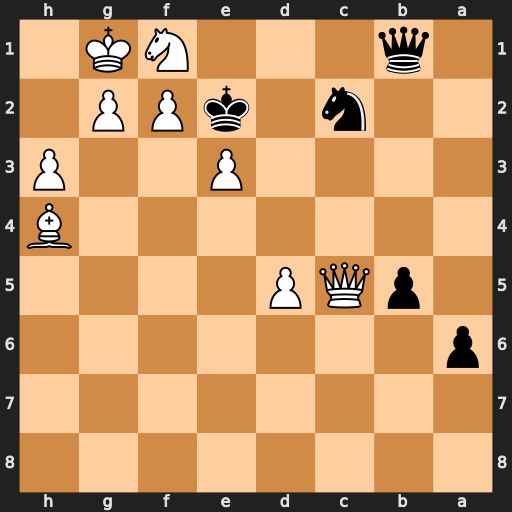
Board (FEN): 8/8/p7/1pQP4/7B/4P2P/2n1kPP1/1q3NK1
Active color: b
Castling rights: -
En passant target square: -
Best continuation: Qxf1+ Kh2 Ne1 Kg3 Qxg2+